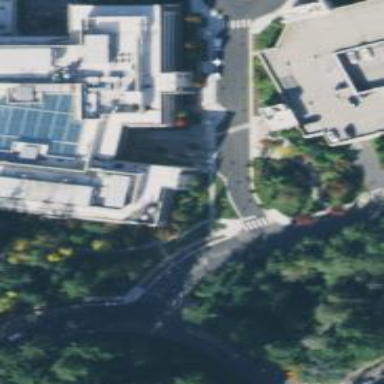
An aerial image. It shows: Path that serves as footway.